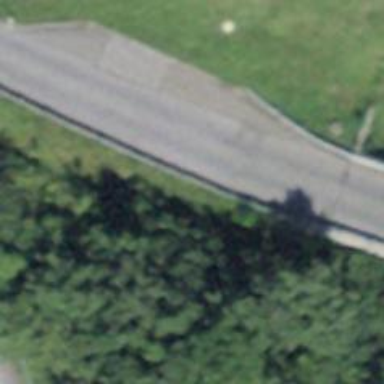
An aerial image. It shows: Unclassified road with asphalt surface. The road is on bridge with high-quality grading.